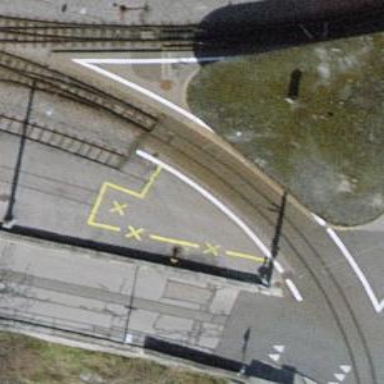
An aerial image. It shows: Narrow-gauge railway track with 1 electrified contact line.